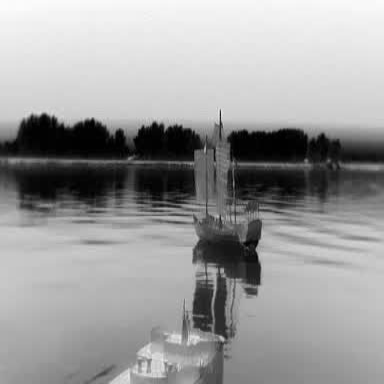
There are two objects shown in the infrared image, including a container_ship, and a sailboat.